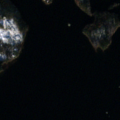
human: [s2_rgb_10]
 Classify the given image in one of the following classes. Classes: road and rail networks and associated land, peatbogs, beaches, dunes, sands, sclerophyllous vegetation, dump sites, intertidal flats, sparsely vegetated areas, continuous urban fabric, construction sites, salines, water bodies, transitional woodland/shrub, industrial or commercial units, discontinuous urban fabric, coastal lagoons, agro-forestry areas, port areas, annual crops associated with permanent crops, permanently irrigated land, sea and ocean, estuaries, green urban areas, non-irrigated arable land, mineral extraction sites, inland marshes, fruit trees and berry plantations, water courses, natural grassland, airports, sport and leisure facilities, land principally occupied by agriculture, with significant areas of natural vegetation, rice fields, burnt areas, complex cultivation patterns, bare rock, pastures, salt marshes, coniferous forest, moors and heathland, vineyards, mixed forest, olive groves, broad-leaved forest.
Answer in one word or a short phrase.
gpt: mixed forest, water bodies